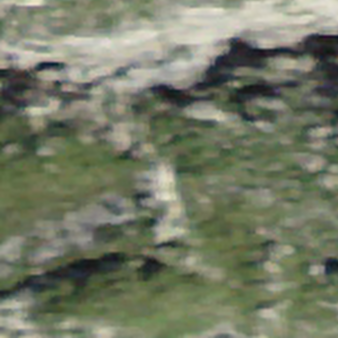
Label: other